Can you highlight the differences in these two pictures?
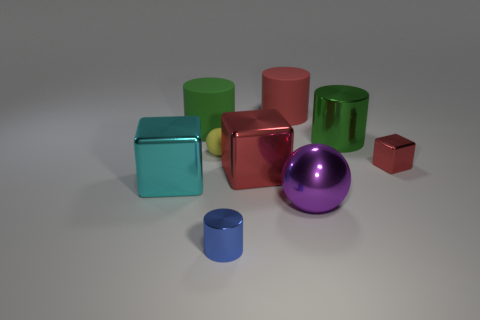
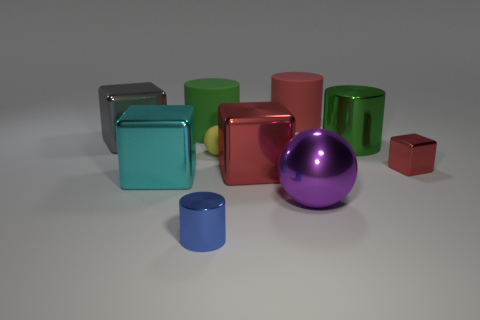
the gray block has appeared
the gray metallic thing has been newly placed
the large gray metallic cube that is behind the tiny matte ball has been newly placed
the gray shiny cube has appeared
the big gray metallic cube to the left of the cyan cube has been added
the big gray metal cube that is behind the small matte object has been newly placed